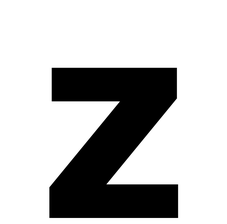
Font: InstrumentSans_Bold